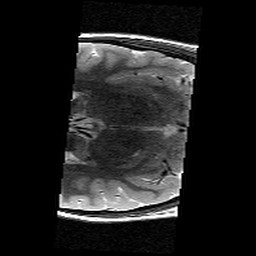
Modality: T2w
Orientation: axial
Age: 10
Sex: female
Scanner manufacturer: siemens
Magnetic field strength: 3 T
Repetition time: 9.23 s
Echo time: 0.067 s